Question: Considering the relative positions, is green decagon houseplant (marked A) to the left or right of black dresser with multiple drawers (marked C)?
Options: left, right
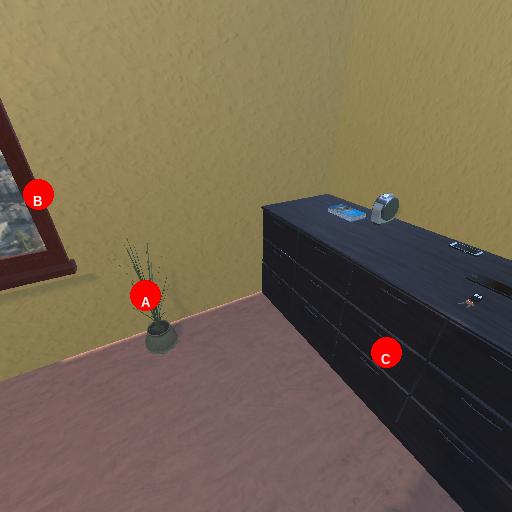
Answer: left